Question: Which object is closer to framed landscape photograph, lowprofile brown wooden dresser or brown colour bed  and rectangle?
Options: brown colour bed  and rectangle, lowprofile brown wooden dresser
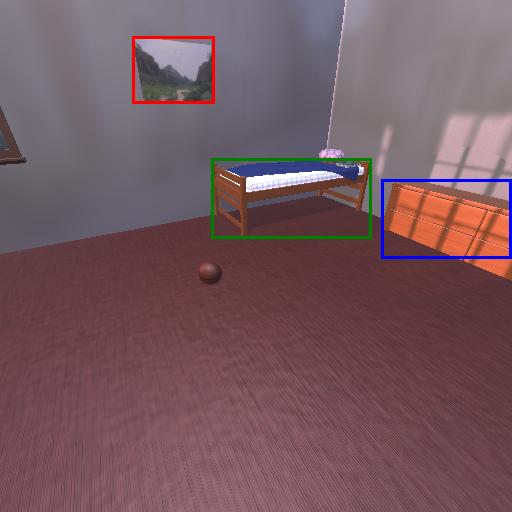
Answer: brown colour bed  and rectangle